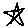
Label: star